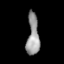
Tissue: lung
Cell type: Endothelial cells
Senescence score: 0.2384
Nuclear area (px): 488
Mean DAPI intensity: 151.943